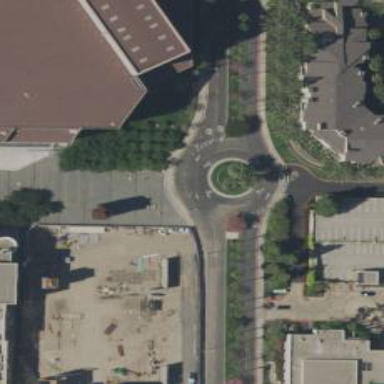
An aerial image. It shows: Tertiary road leading to roundabout.